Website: crate-barrel
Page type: delivery-shipping
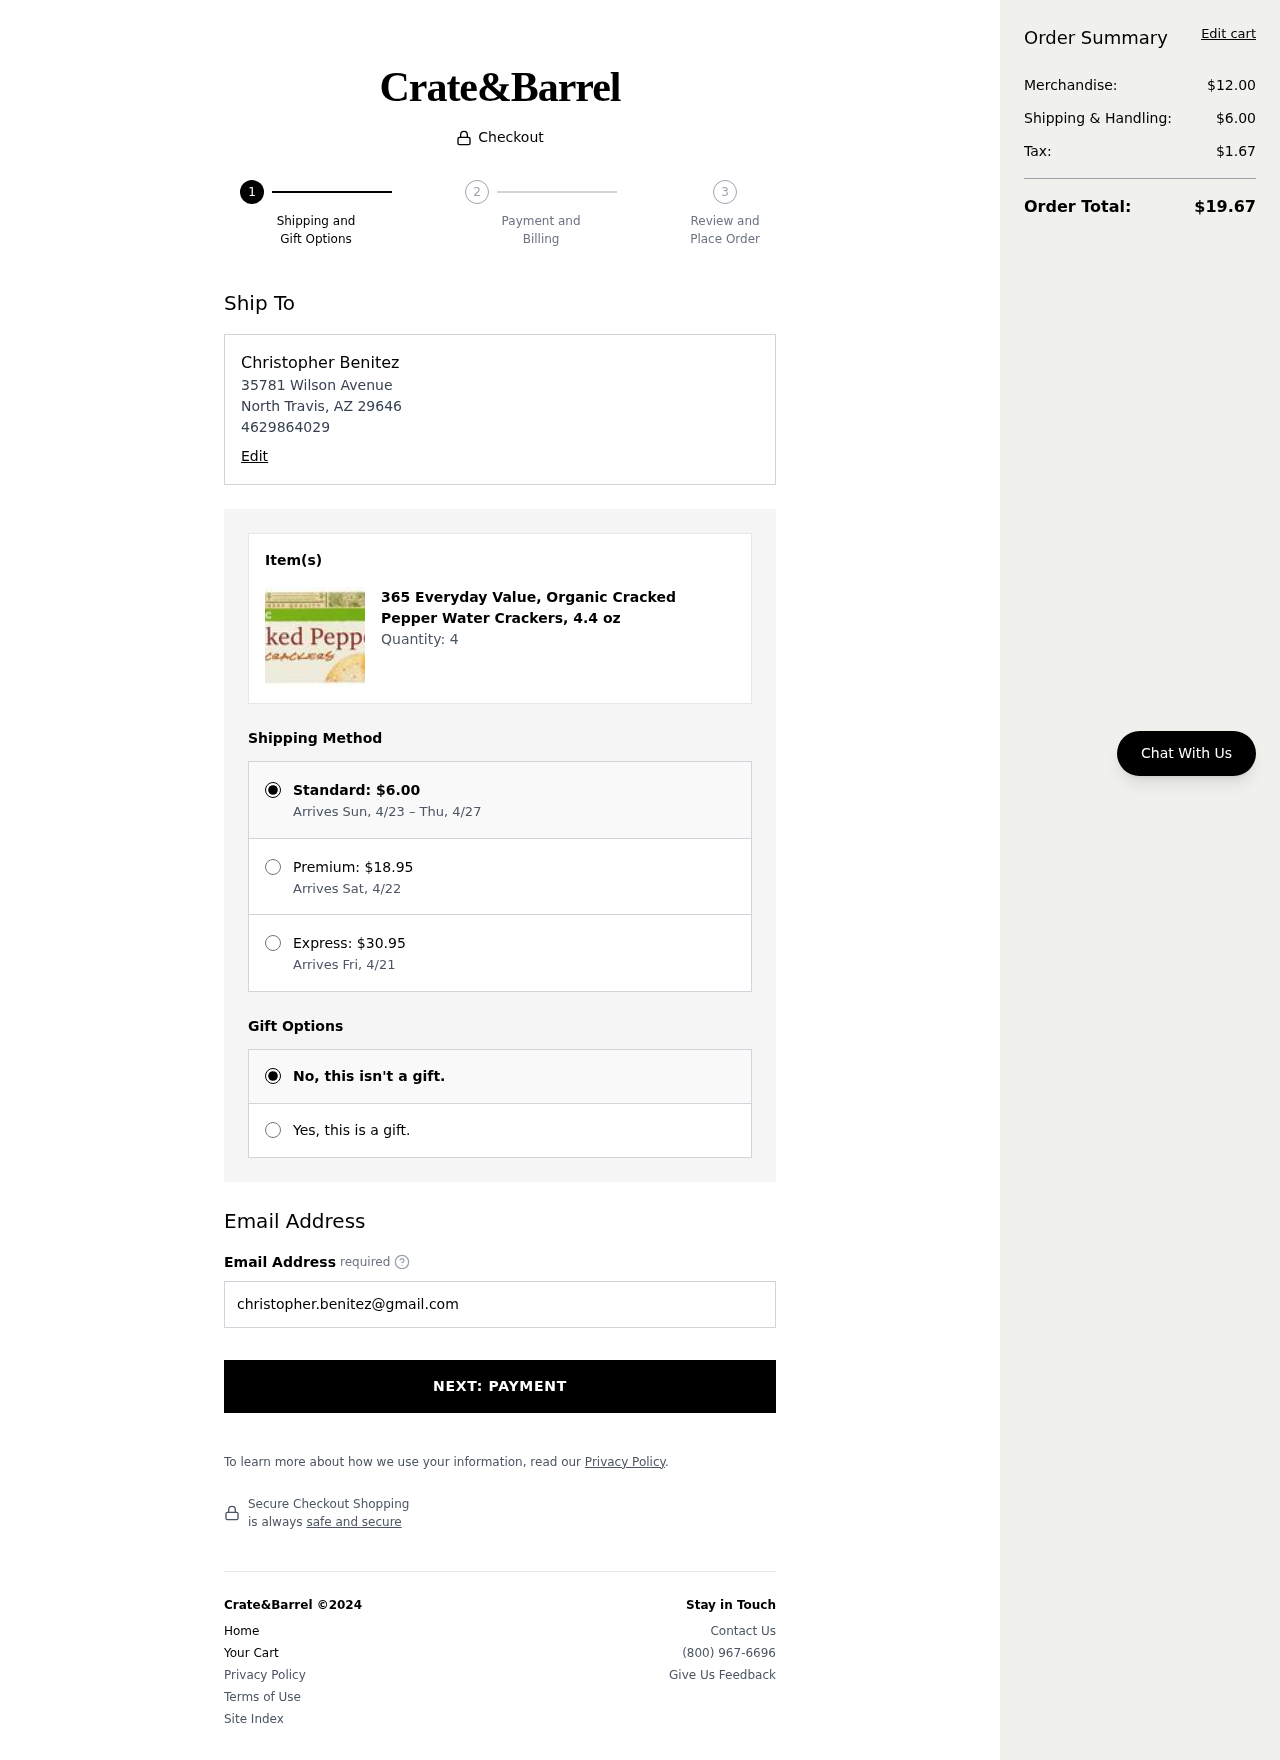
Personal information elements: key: PII_EMAIL
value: christopher.benitez@gmail.com
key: PII_FULLNAME
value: Christopher Benitez
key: PII_PHONE
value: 4629864029
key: PII_STREET
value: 35781 Wilson Avenue
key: PII_CITY_STATE_ZIP
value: North Travis, AZ 29646
Product elements: key: PRODUCT1_NAME
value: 365 Everyday Value, Organic Cracked Pepper Water Crackers, 4.4 oz
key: PRODUCT1_QUANTITY
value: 4
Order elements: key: ORDER_SHIPPING_COST
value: $6.00
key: ORDER_SHIPPING_DATE
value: Arrives Sun, 4/23 – Thu, 4/27
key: ORDER_PREMIUM_SHIPPING
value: $18.95
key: ORDER_PREMIUM_DATE
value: Arrives Sat, 4/22
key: ORDER_EXPRESS_SHIPPING
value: $30.95
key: ORDER_EXPRESS_DATE
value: Arrives Fri, 4/21
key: ORDER_SUBTOTAL
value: $12.00
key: ORDER_TAX
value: $1.67
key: ORDER_TOTAL
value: $19.67